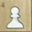
Piece: wP